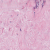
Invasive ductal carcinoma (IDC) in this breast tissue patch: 0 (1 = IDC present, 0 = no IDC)